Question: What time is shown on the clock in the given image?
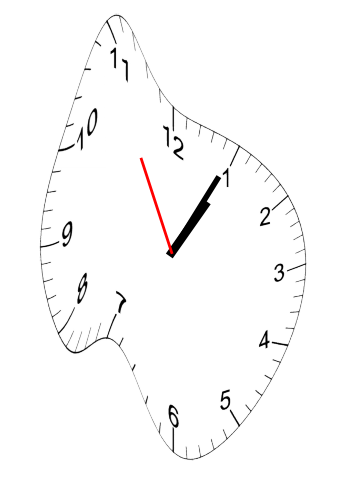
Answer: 01:04:55